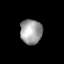
Tissue: prostate
Cell type: T cells
Senescence score: 0.3589
Nuclear area (px): 533
Mean DAPI intensity: 158.794